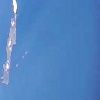
Label: water